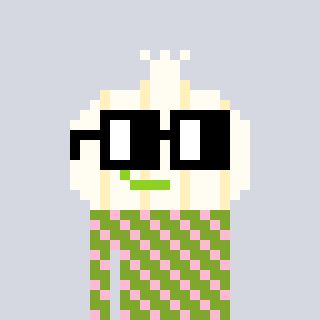
a pixel art character with square black glasses, a garlic-shaped head and a slimegreen-colored body on a cool background